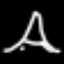
Label: The Eiffel Tower